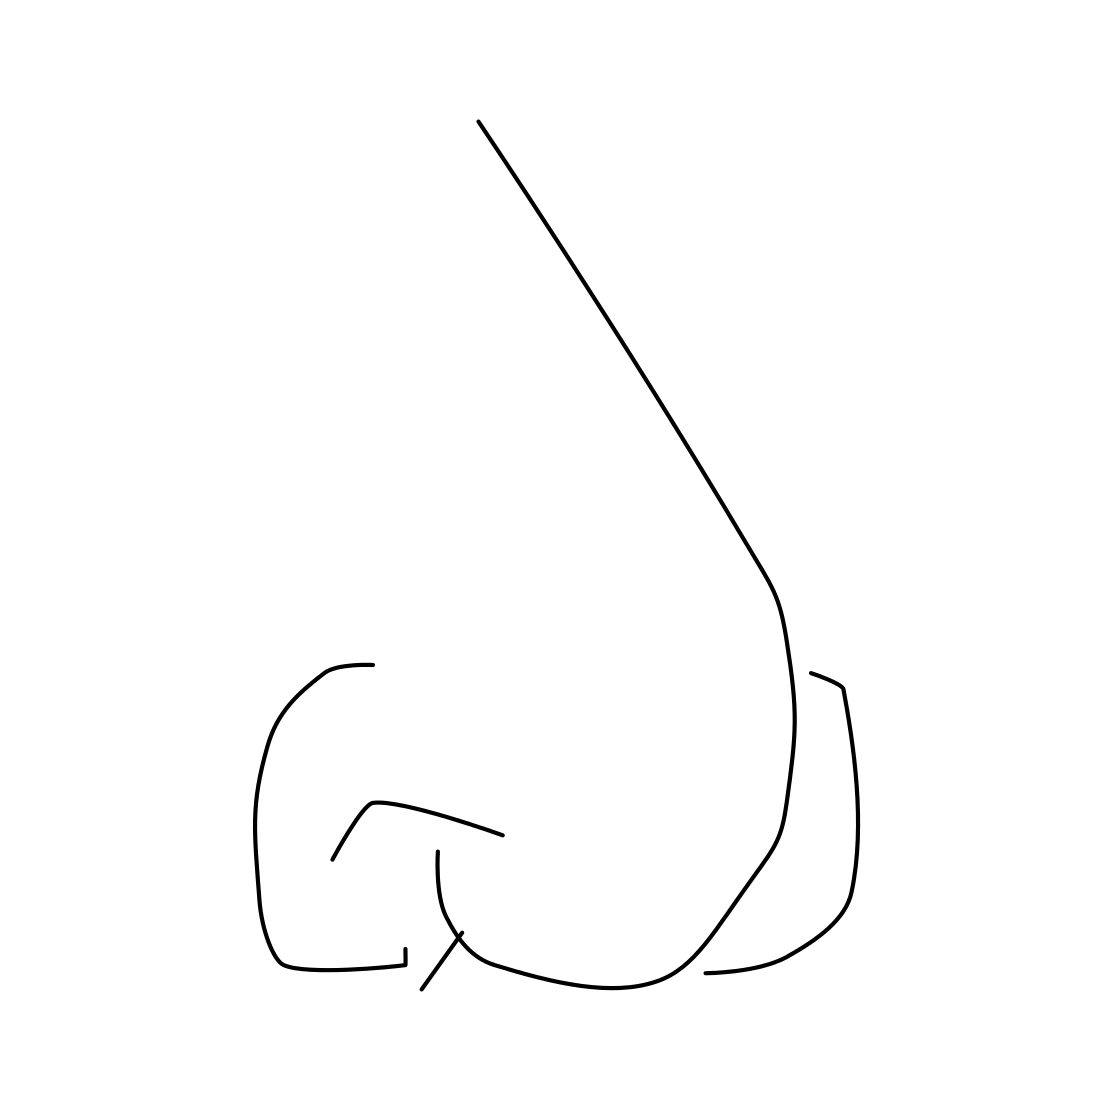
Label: nose